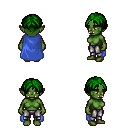
a pixel art fantasy rpg character, female body template, orc, green skin, blue cape, metal pants, green parted hairstyle, four views (front, back, left, right), 2x2 character sprite sheet, small pixel art, hard edges, no anti-aliasing